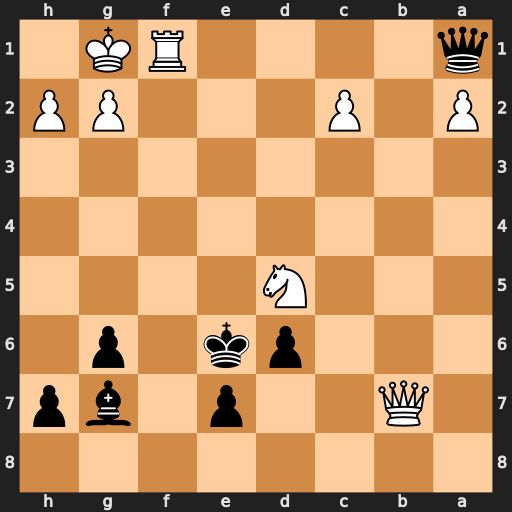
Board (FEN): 8/1Q2p1bp/3pk1p1/3N4/8/8/P1P3PP/q4RK1
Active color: b
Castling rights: -
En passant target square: -
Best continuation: Bd4+ Ne3 Bxe3+ Kh1 Qxf1#